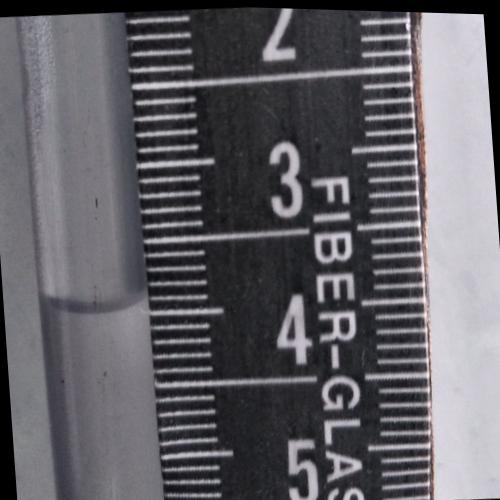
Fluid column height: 3.9 cm